Field crop: maize
Growth stage: 2
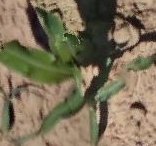
Species: maize